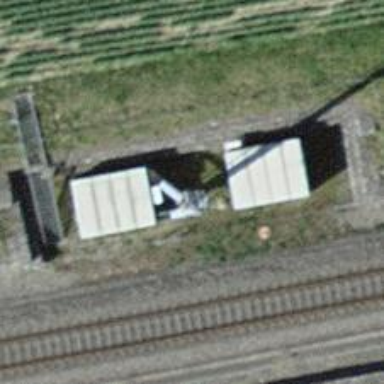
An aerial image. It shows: Communication mast tower.